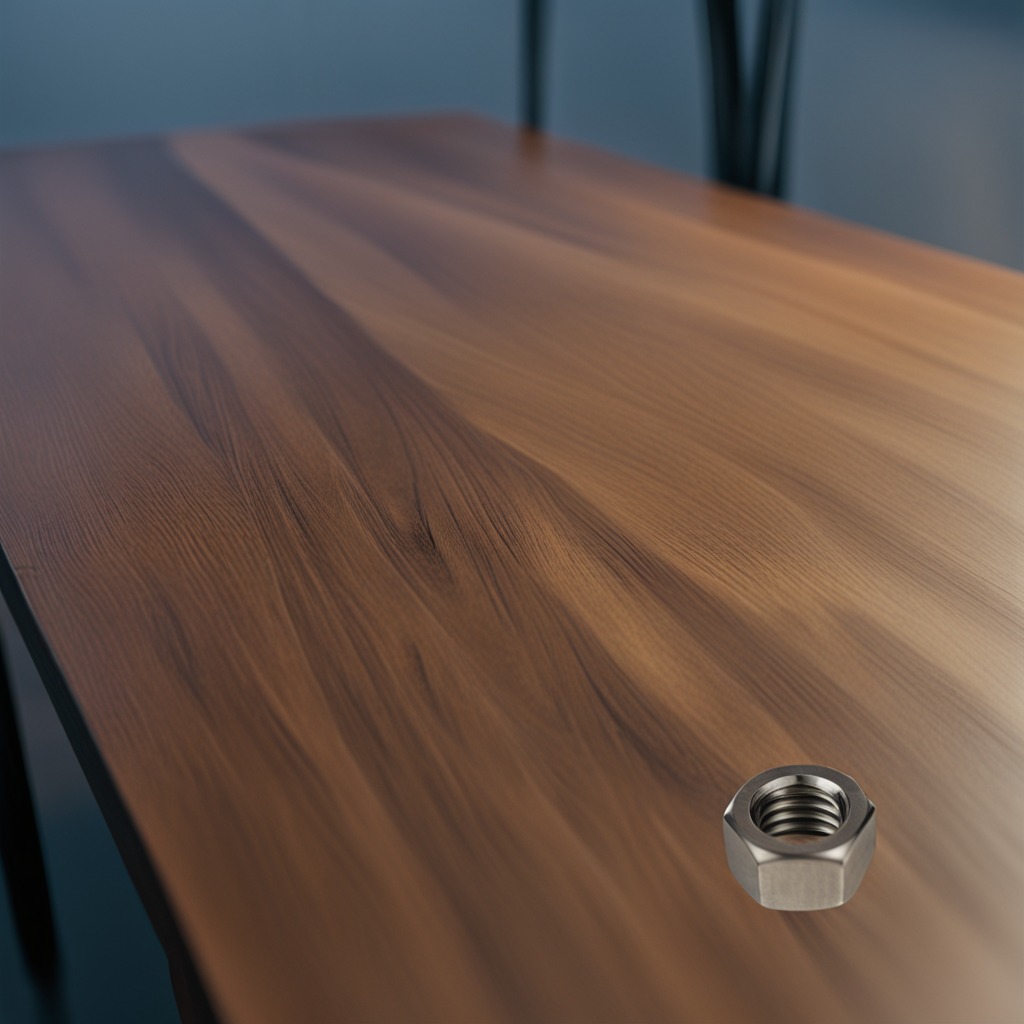
A metal nut is lying on the old table.